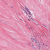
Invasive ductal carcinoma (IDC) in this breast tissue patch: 0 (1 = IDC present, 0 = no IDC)